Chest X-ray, PA view. Patient: 66 years old, sex M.
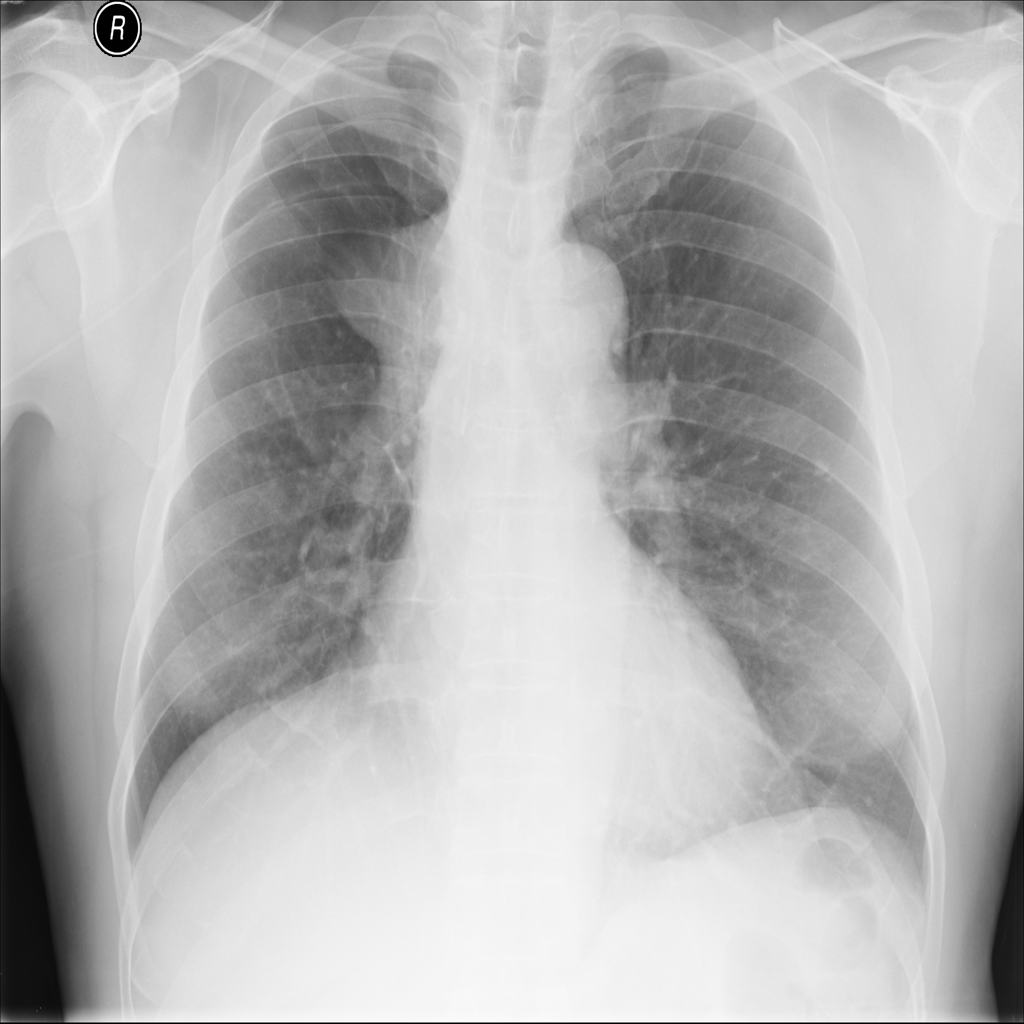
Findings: No Finding